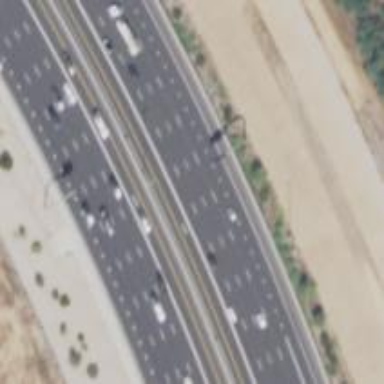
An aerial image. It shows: Asphalt motorway.